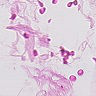
Metastatic tissue present: no